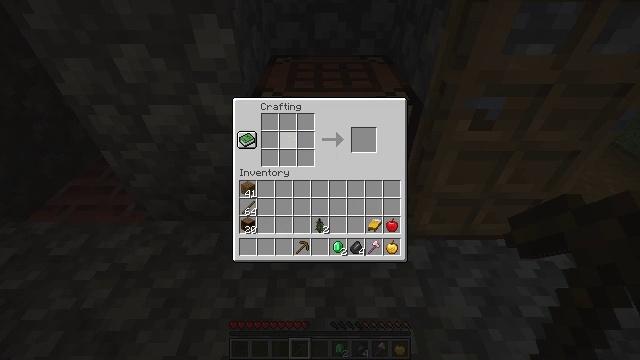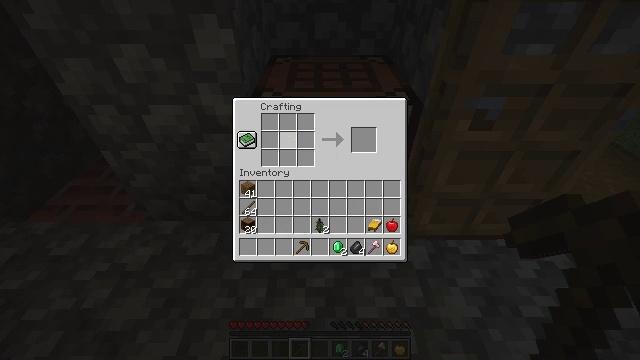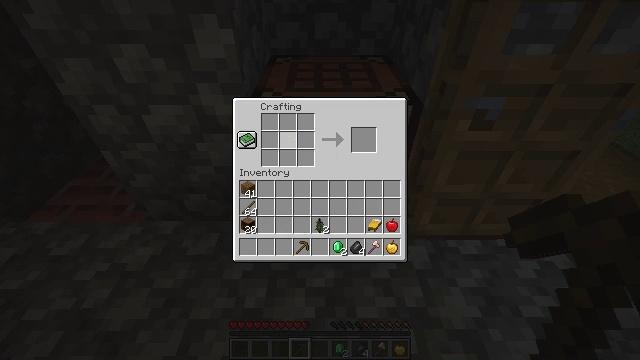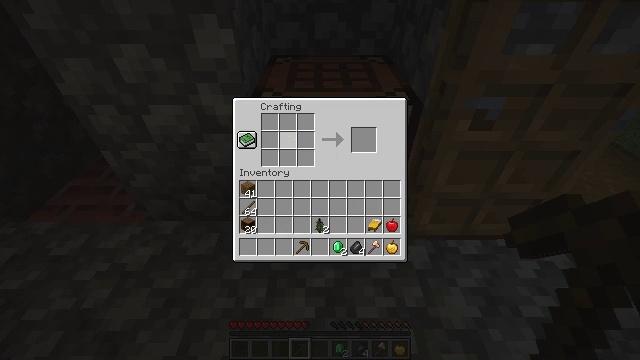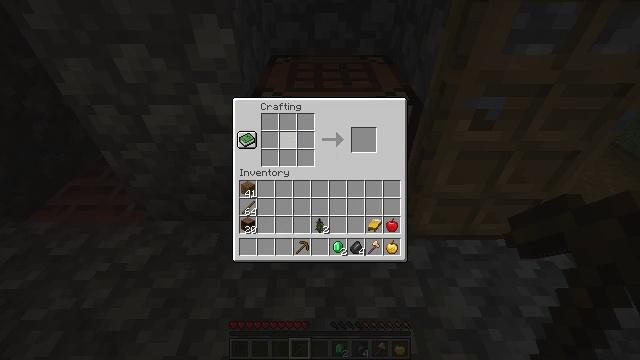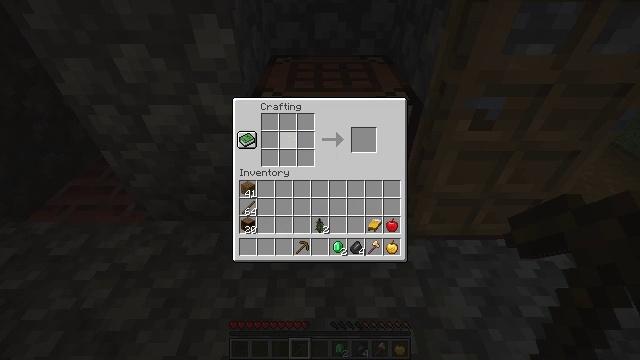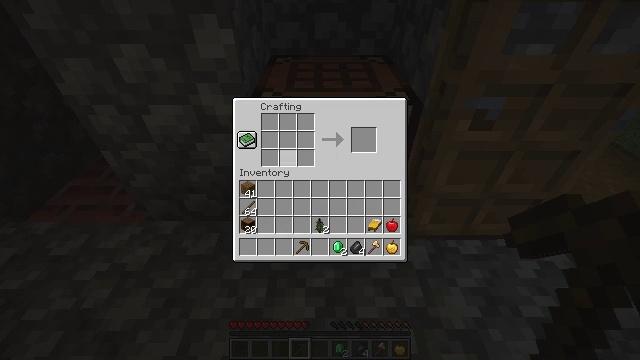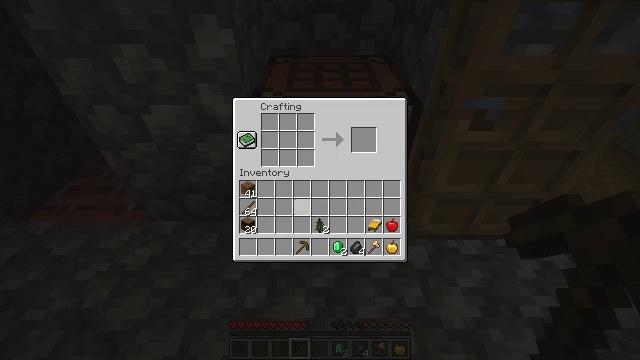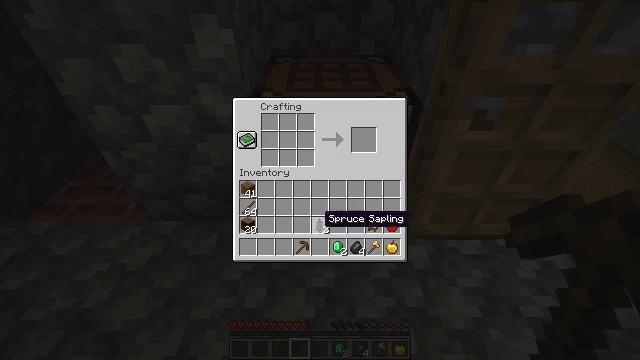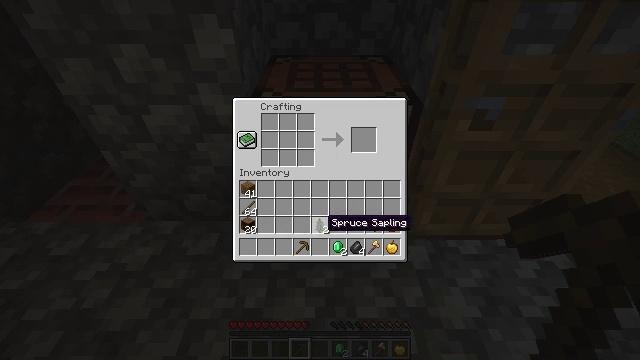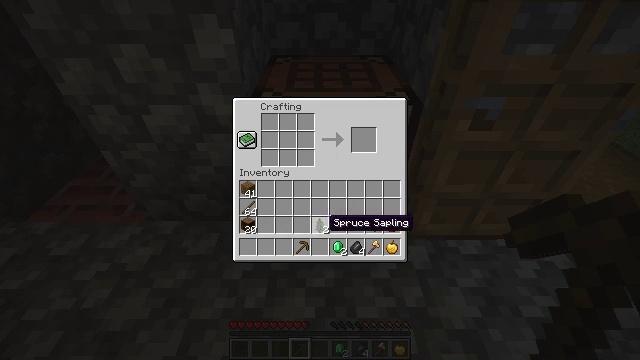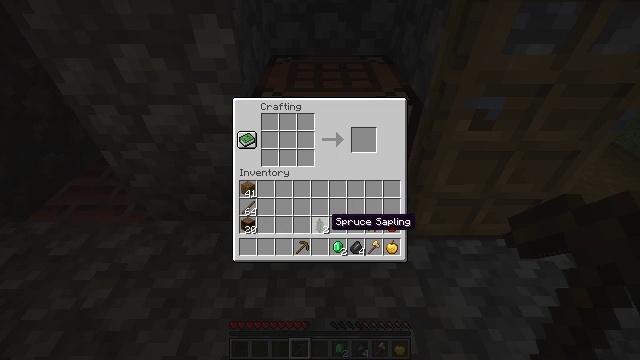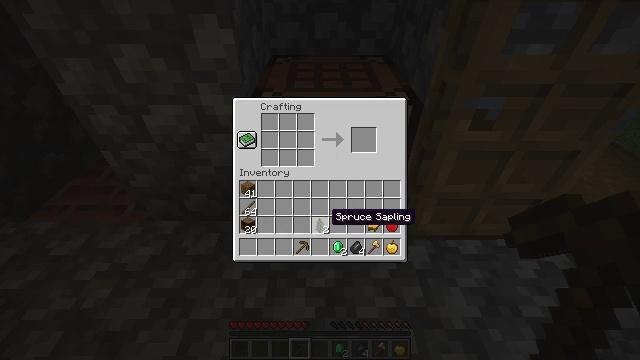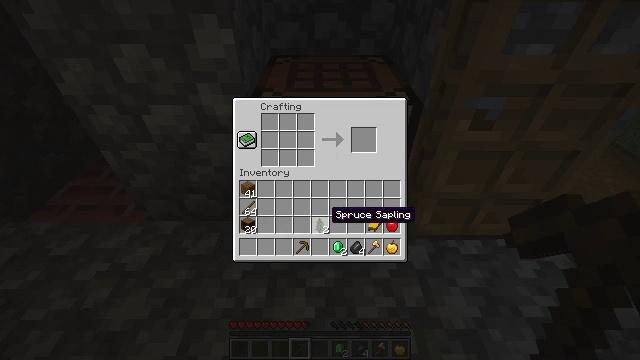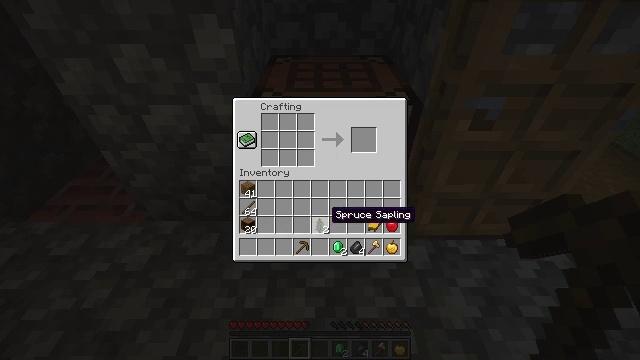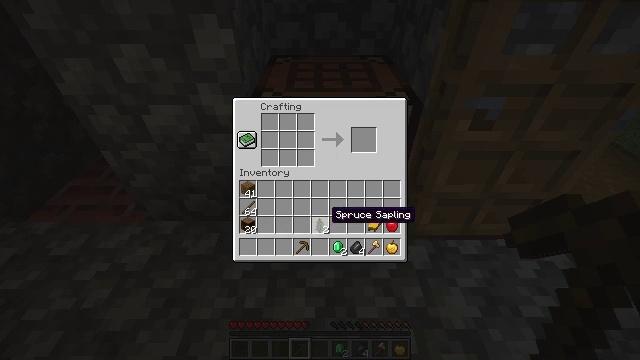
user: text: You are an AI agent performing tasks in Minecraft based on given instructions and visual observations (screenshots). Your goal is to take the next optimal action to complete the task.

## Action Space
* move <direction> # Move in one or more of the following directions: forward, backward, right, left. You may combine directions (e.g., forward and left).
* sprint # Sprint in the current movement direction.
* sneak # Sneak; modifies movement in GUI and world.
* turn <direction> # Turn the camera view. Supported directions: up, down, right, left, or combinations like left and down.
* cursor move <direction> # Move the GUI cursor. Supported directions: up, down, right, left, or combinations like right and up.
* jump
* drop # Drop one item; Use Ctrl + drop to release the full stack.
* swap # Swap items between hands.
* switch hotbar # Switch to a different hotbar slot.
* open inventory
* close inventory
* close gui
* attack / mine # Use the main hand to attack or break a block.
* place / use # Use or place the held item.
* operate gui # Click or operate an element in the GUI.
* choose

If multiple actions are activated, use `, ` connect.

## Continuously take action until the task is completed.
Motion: motion action
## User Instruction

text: Mine the blast furnace.
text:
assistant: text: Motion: sneak, operate gui
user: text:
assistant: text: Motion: sneak, operate gui
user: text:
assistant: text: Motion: sneak
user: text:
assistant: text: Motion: sneak
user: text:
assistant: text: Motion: sneak
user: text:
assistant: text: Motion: sneak, cursor move down
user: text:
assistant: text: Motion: sneak, cursor move right and down
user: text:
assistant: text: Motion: sneak, cursor move right and down
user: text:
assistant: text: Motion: no_op
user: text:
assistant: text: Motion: no_op
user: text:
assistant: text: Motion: no_op
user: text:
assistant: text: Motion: no_op
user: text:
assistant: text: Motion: no_op
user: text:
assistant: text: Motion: no_op
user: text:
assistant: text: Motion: no_op
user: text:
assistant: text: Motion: no_op
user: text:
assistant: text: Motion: no_op
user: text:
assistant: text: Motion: no_op
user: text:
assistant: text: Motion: no_op
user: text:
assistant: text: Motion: no_op
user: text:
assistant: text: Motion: no_op
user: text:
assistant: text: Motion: no_op
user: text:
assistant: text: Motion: no_op
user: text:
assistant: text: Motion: operate gui
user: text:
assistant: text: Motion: cursor move right, operate gui
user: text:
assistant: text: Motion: cursor move right and up
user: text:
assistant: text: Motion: cursor move right and up
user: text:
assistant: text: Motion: no_op
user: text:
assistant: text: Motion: no_op
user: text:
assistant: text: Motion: no_op